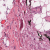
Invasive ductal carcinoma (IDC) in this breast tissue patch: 0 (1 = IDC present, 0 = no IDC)